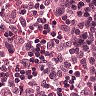
Metastatic tissue present: no